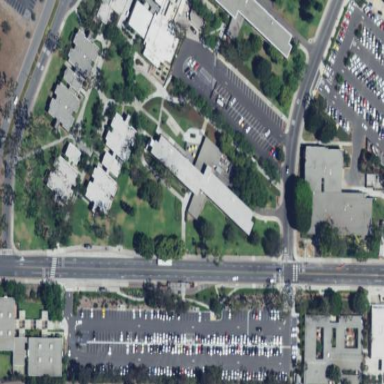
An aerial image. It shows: University building.